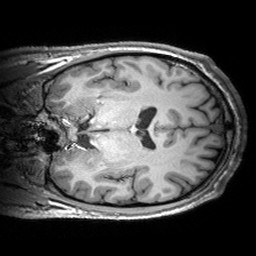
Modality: T1w
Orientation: coronal
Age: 26
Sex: male
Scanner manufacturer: siemens
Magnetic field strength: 3 T
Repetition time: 2.53 s
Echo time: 0.00299 s